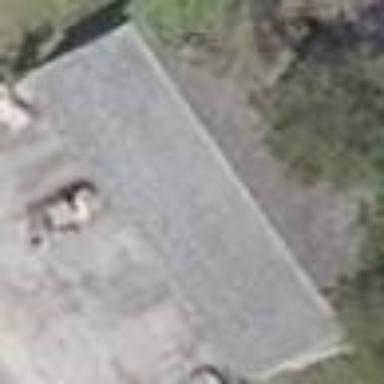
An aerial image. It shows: Gabled grey roof on farm auxiliary building. The roof is oriented along the length of the structure.